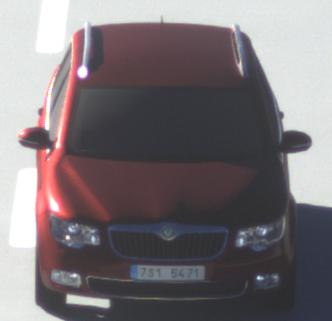
Make: Skoda
Model: Superb Combi 1.4 TSI
Detailed model: Superb (II) Combi
Model produced from: 2010/01
Model produced until: 2011/10
Doors: 5
Color: red
Road condition: dry road
Daytime: morning or afternoon
Contrast: high contrast